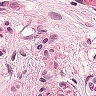
Metastatic tissue present: yes